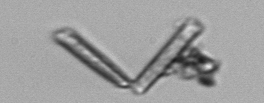
Label: Thalassionema